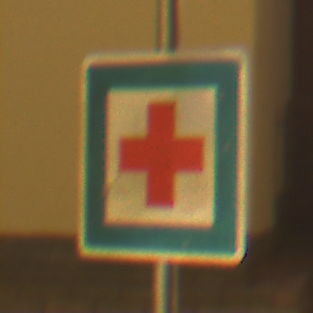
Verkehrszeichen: ErsteHilfe
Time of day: Night
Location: Outdoor (Urban)
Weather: Clear
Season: NotSpecified
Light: Artificial